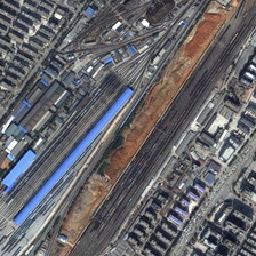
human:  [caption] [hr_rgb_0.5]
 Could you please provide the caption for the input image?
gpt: There are many buildings on both sides of the railway station and the blue corridor.

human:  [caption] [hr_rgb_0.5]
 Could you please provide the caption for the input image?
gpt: There are many buildings on both sides of the railway station. There is a long blue building.

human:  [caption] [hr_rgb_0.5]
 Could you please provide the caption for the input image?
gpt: Many buildings are on both sides of the railway station with long blue buildings.

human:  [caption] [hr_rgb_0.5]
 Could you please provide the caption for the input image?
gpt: Many buildings are on both sides of the railway station. There is a long blue building.

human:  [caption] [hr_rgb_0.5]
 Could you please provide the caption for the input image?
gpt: Many buildings are located on both sides of the railway station, with long blue buildings.